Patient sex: M
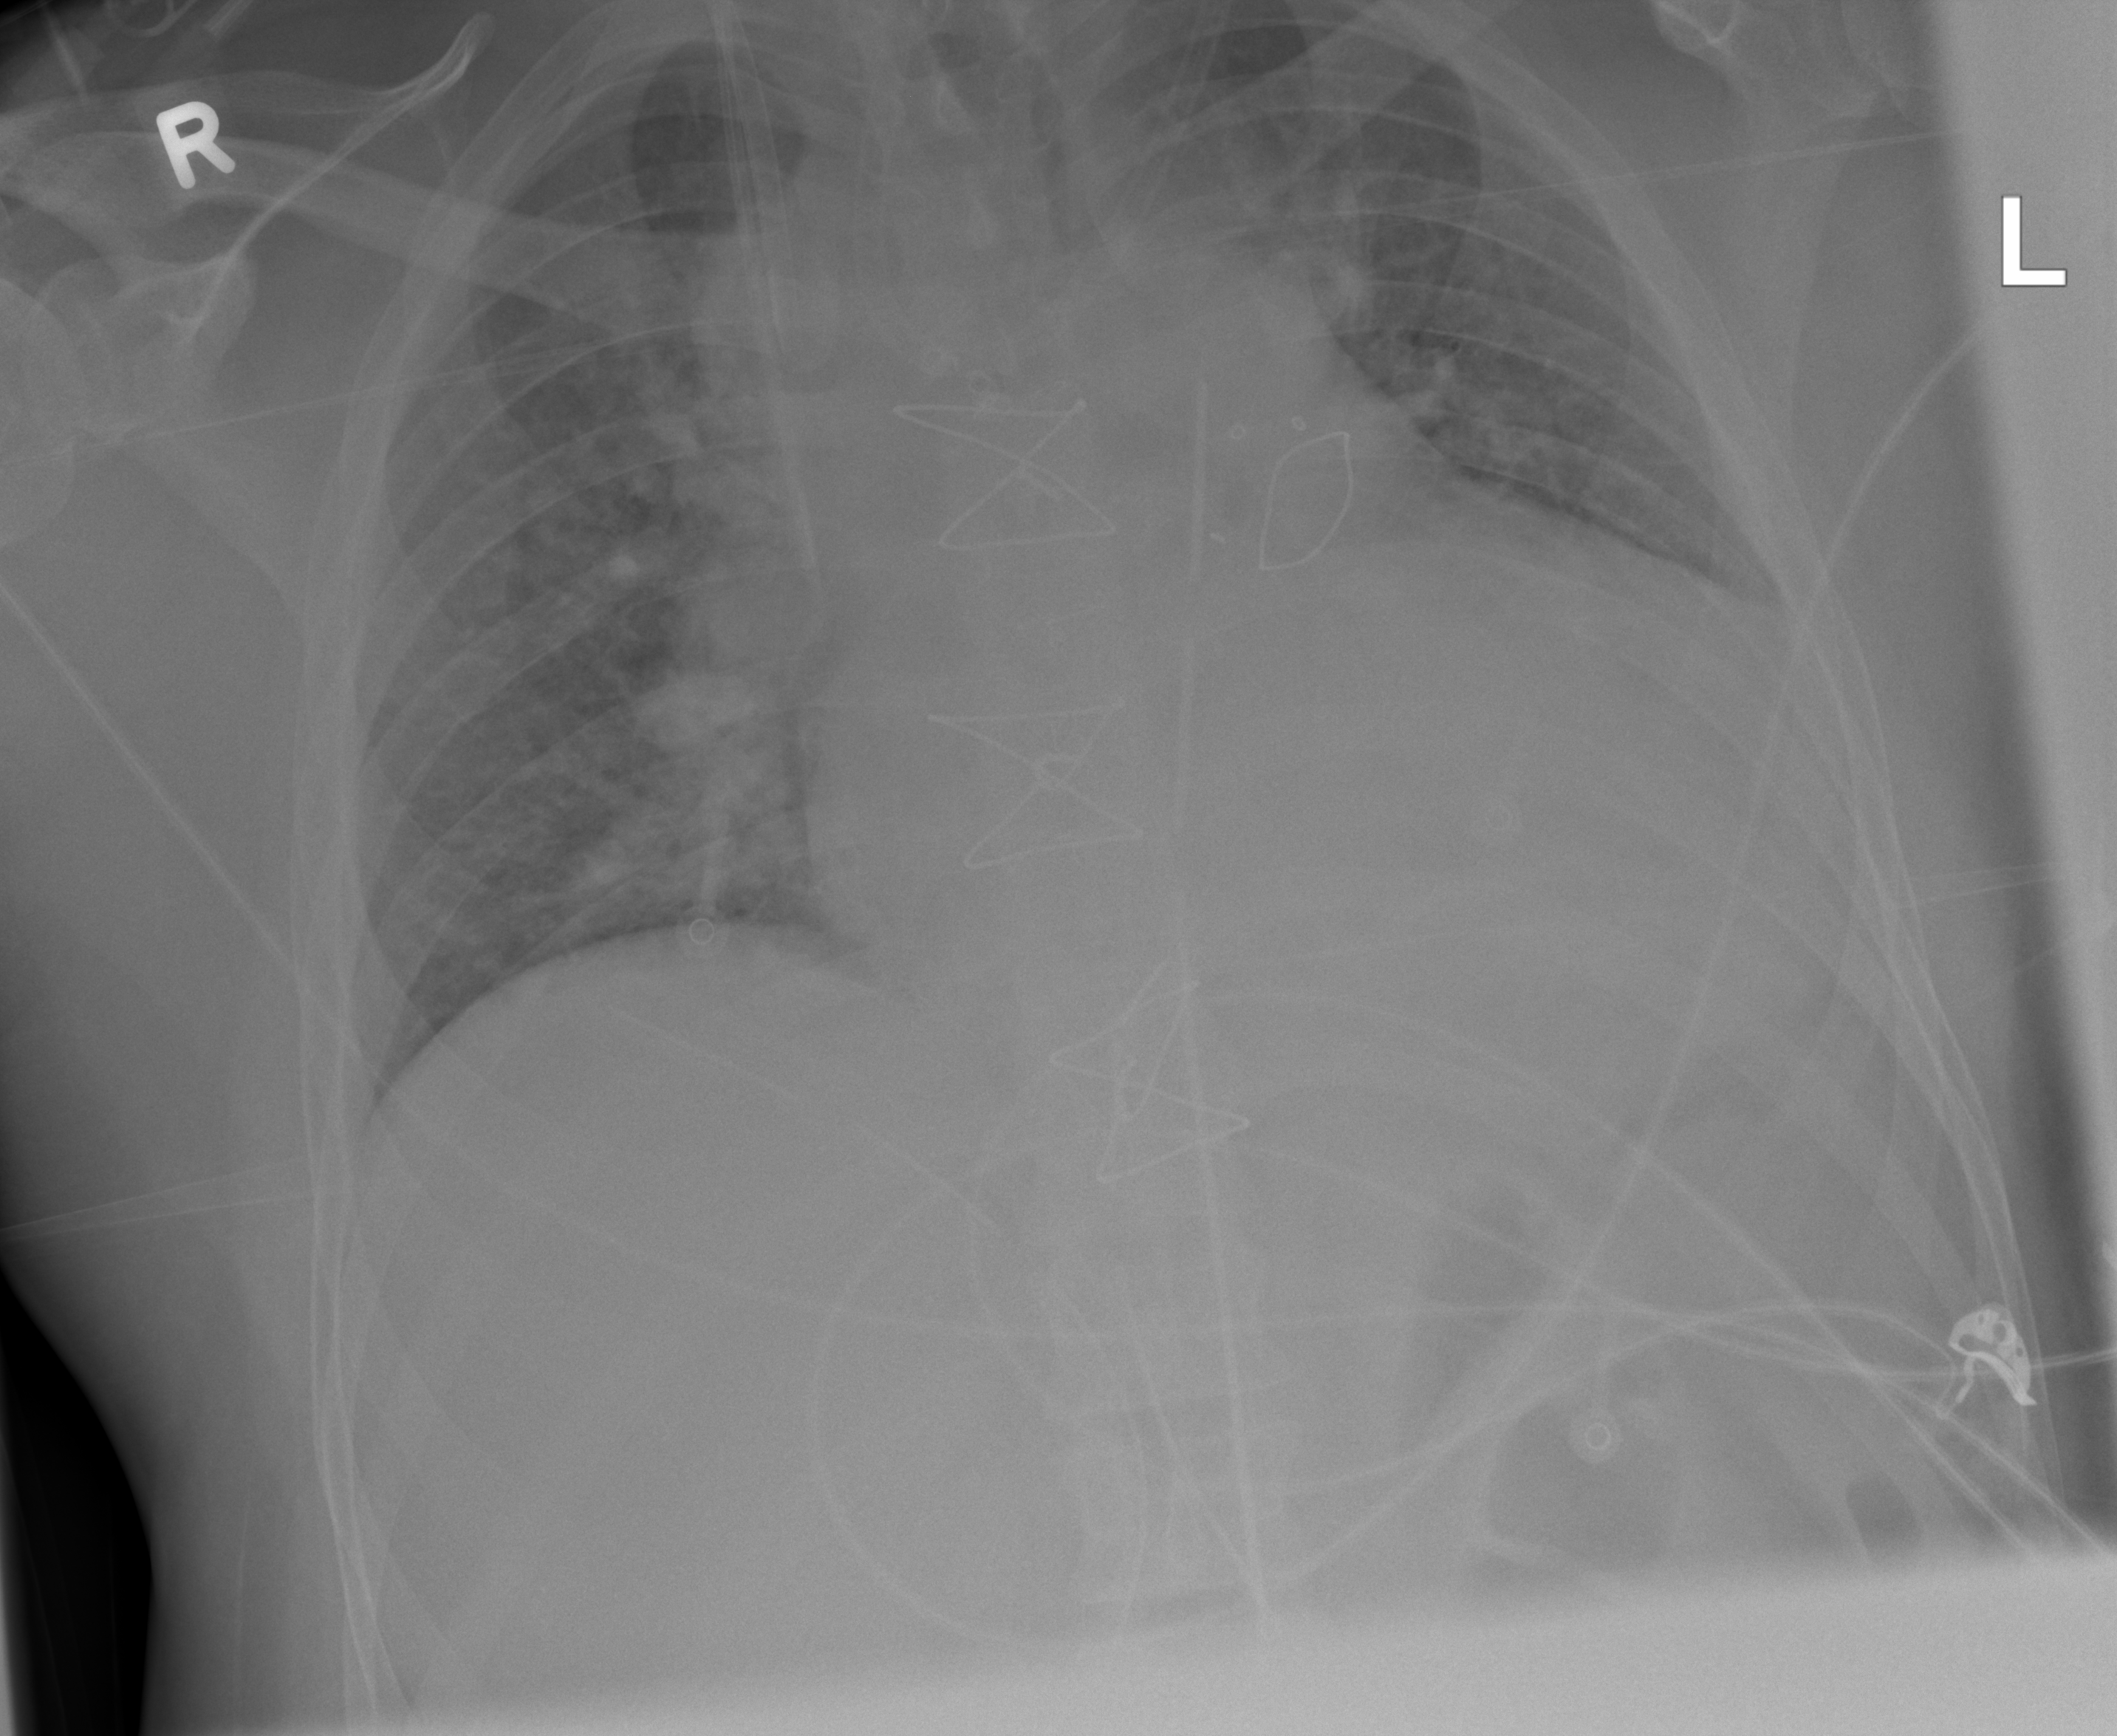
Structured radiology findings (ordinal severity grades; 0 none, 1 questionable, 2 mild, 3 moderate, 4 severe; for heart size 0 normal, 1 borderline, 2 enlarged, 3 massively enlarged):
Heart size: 3
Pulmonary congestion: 3
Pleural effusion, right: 0
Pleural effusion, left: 0
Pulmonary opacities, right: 2
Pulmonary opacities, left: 0
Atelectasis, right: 2
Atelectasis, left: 0